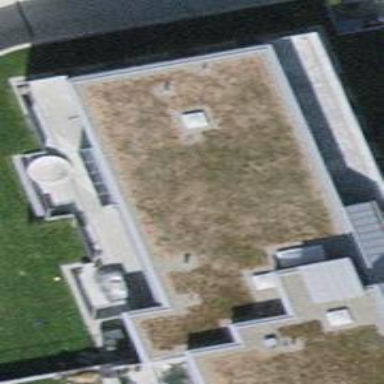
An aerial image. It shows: Apartment building with flat roof.